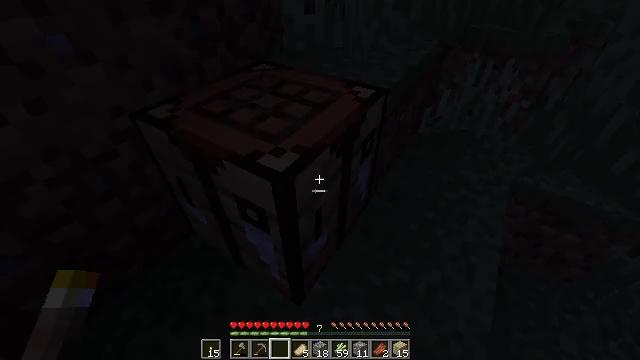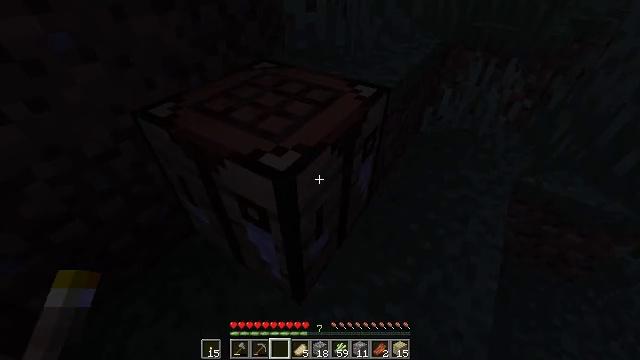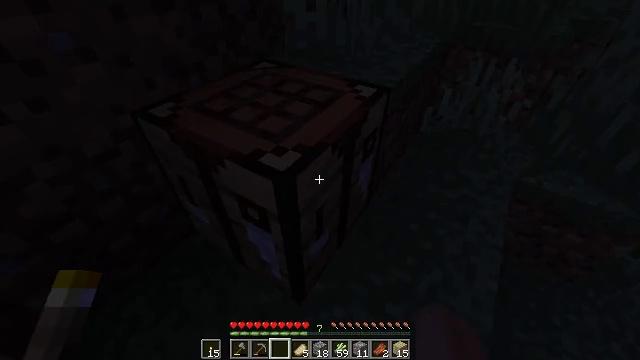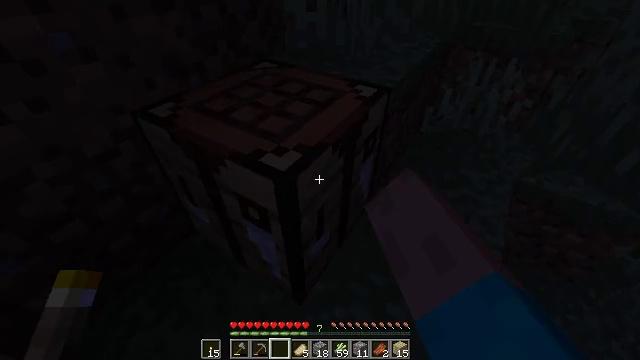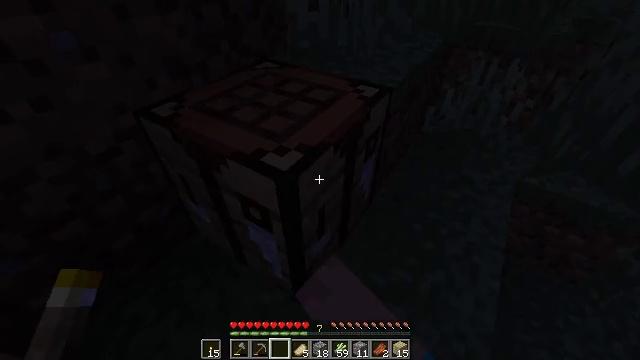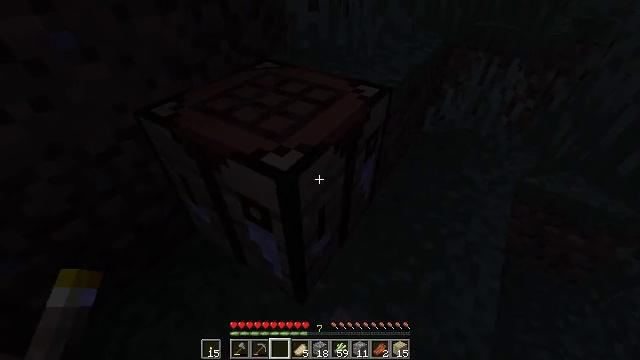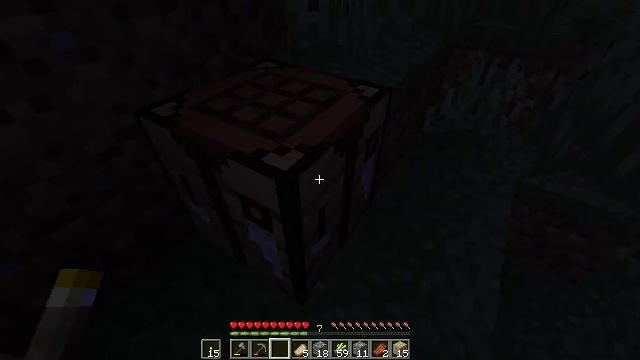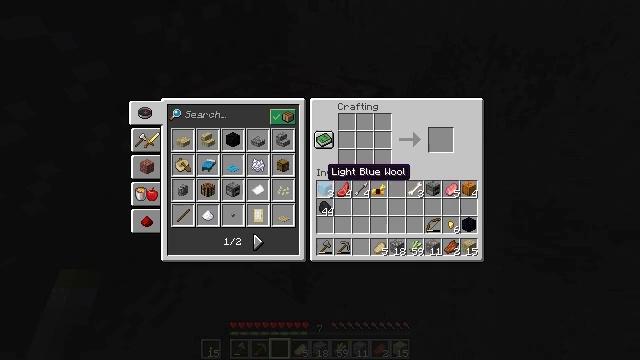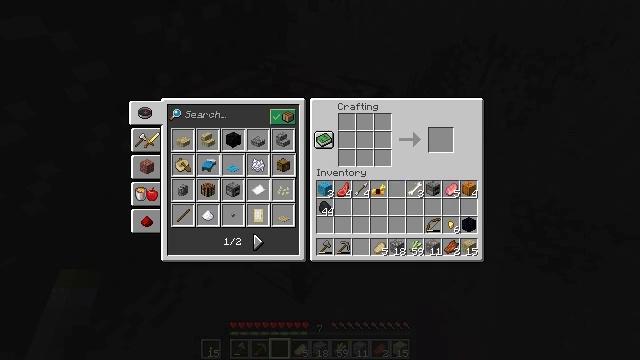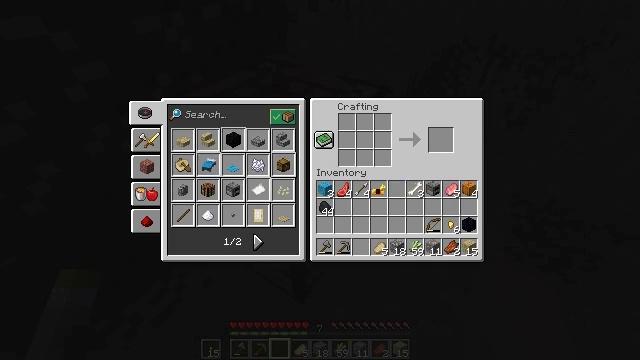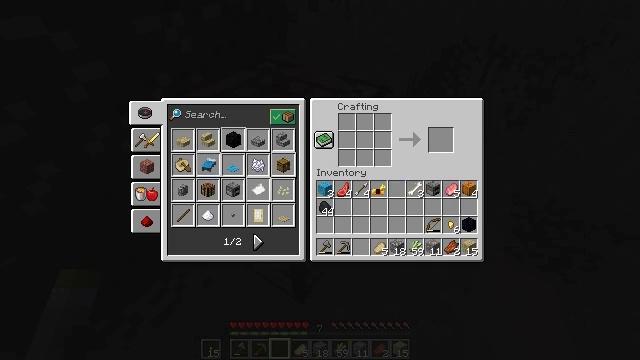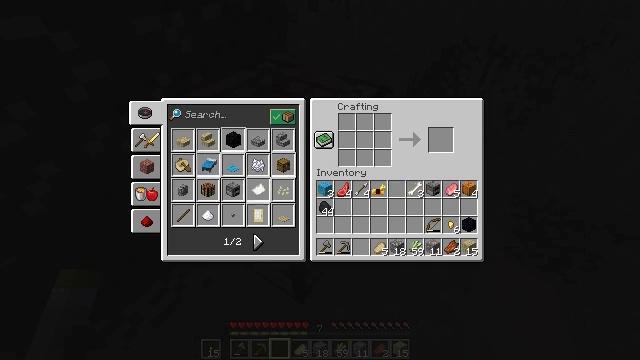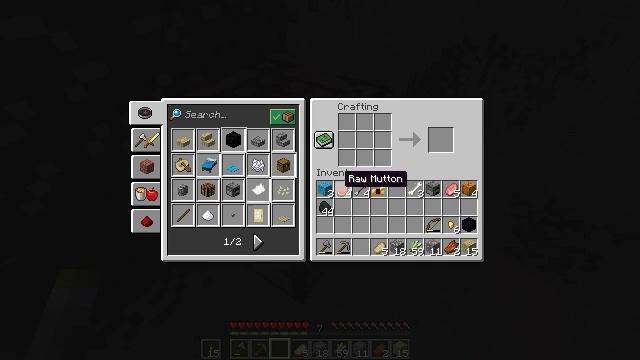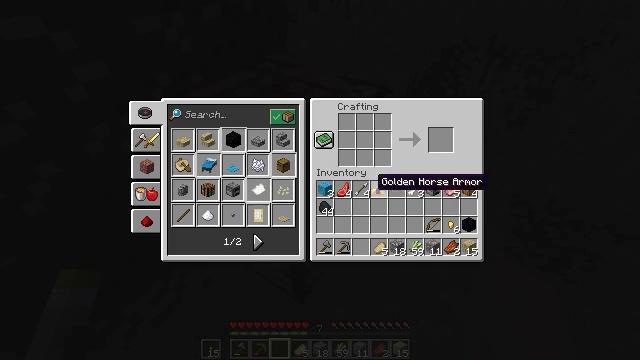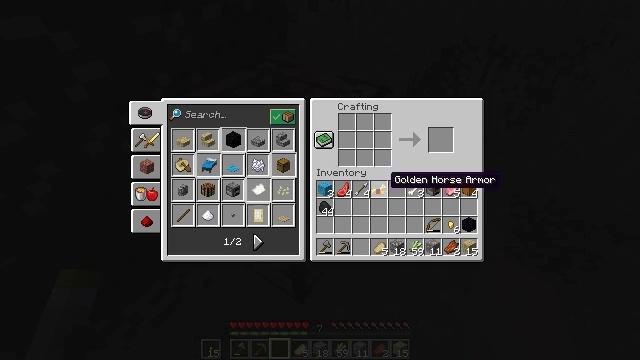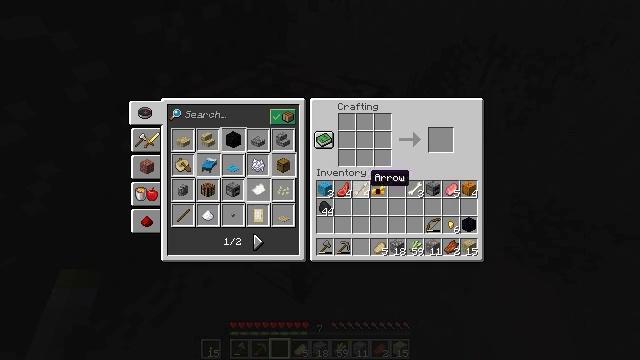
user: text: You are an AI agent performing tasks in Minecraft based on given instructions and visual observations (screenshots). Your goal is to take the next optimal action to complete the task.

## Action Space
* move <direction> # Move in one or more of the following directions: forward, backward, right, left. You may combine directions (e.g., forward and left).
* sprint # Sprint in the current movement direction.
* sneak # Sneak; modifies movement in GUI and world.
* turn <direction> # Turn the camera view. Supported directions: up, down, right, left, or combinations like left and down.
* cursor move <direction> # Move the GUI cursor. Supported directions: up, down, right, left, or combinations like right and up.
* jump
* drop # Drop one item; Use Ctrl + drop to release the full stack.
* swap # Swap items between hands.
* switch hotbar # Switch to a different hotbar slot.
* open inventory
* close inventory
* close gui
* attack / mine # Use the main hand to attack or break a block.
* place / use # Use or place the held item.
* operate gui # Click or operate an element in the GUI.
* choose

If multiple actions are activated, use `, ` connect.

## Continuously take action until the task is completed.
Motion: motion action
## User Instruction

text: Use three light blue wool and three wooden planks to craft a light blue bed.
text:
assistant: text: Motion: no_op
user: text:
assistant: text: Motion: use / place
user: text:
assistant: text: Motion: use / place
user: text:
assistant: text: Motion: use / place
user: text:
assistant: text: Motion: use / place
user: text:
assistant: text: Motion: no_op
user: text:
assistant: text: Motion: open gui
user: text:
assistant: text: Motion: no_op
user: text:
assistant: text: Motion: no_op
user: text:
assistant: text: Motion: cursor move left
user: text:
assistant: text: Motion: no_op
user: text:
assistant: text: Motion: cursor move right and down
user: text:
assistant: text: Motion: cursor move right
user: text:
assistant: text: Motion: cursor move right
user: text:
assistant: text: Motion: cursor move left
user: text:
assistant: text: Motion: cursor move left and up
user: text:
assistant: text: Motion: cursor move left
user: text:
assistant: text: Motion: cursor move left
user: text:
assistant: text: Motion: no_op
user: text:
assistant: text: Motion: cursor move right and down
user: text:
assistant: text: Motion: cursor move down
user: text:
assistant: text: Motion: no_op
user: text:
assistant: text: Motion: cursor move left
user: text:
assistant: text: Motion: cursor move left and up
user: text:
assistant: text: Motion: no_op
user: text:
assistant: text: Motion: no_op
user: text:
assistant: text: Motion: operate gui
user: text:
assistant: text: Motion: operate gui
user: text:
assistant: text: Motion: no_op
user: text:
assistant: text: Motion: cursor move right